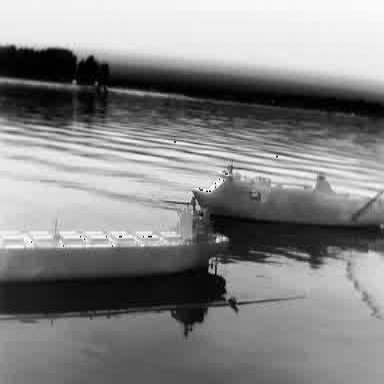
There is a liner in the infrared image.